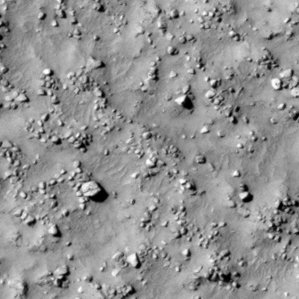
Label: non_frost